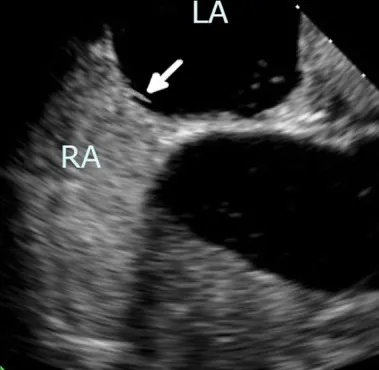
With Valsalva maneuver.
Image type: radiology (ultrasound)